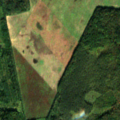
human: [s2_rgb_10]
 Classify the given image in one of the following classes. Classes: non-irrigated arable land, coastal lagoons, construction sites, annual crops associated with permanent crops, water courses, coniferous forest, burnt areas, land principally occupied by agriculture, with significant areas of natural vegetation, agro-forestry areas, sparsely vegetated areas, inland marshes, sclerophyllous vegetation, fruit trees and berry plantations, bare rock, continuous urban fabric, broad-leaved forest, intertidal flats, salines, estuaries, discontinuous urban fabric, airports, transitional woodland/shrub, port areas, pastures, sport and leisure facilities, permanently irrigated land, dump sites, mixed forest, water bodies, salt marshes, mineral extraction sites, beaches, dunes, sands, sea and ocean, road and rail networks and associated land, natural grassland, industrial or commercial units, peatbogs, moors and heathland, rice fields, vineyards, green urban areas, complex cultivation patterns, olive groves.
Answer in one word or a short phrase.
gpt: non-irrigated arable land, broad-leaved forest, mixed forest, transitional woodland/shrub